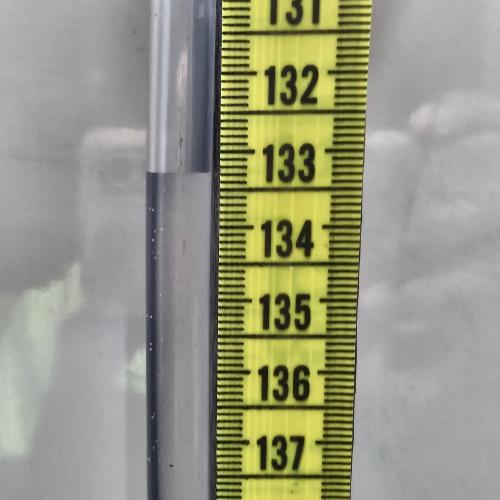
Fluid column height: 133.3 cm